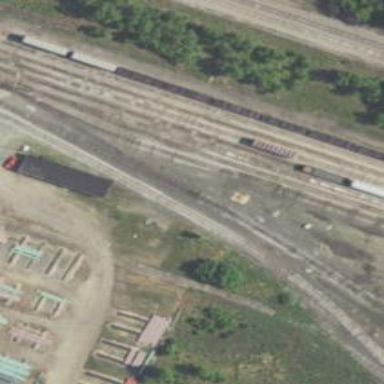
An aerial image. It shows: Railway siding for service.